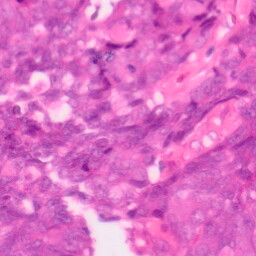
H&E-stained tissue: Colon